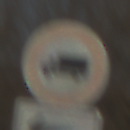
Verkehrszeichen: VerbotFuerKraftfahrzeugeUeberDreiKommaFuenfTonnen
Zusatzzeichen unten: RichtungsangabeDurchPfeile1
Umgebung: Outdoor, Suburban
Tageszeit: MorningAfternoon
Wetter: PartlyCloudy
Licht: Natural
Jahreszeit: NotSpecified
Kontrast: HighContrast